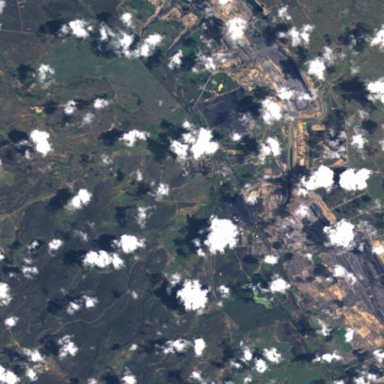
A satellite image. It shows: Industrial area used for mining.